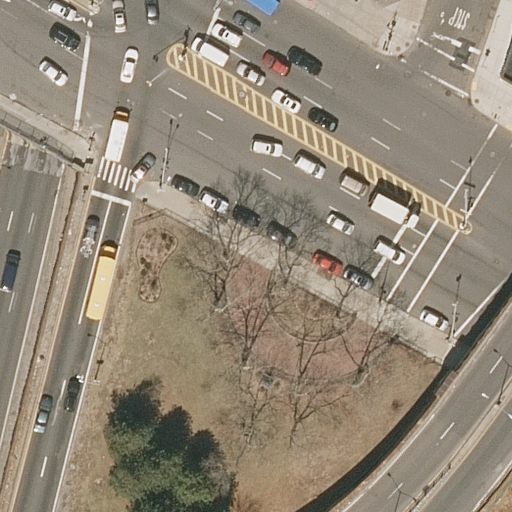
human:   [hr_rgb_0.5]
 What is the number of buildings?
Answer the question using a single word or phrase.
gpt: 1

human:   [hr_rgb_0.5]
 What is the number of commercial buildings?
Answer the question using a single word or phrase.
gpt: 0

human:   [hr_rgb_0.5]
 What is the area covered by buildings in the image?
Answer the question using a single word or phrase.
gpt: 198m2

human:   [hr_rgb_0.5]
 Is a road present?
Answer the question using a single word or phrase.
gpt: yes

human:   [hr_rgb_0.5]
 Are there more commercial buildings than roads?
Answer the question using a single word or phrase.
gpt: no

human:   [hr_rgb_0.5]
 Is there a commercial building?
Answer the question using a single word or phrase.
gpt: no

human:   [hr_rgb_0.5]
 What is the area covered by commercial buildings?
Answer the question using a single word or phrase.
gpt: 0m2

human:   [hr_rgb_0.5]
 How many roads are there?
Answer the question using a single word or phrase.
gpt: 18

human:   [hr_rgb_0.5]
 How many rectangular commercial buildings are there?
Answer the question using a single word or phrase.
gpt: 0

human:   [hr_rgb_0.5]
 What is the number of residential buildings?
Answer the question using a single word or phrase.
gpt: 1

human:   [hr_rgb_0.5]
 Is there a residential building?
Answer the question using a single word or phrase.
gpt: yes

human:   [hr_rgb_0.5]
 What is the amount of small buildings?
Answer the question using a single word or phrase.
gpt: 0

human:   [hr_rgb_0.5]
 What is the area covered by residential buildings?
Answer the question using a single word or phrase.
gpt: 198m2

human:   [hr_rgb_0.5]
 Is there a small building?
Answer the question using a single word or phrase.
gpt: no

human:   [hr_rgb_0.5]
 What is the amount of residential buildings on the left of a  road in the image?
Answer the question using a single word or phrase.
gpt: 0

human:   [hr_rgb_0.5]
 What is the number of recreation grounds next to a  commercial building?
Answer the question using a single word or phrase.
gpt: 0

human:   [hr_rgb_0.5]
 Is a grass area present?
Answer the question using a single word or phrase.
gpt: no

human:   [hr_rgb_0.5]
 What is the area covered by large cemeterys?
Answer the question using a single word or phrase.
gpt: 0m2

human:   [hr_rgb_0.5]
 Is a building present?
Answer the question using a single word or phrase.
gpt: yes

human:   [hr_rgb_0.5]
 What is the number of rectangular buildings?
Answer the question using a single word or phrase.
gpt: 1

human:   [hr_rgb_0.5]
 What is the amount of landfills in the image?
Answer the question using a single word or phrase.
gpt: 0

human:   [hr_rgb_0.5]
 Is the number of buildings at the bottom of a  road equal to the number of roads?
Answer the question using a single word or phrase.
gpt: no

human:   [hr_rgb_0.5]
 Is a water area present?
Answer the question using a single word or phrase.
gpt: no

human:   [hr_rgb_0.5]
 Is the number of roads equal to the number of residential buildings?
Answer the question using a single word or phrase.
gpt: no

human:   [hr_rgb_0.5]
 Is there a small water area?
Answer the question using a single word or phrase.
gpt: no

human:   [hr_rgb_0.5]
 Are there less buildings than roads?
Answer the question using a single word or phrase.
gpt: yes

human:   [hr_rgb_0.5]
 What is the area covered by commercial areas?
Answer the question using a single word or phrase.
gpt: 0m2

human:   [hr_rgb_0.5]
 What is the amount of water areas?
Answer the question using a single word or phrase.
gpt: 0

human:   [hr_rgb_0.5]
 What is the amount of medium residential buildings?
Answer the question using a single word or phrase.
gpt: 1

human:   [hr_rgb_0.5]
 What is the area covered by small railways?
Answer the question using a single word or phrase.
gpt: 0m2

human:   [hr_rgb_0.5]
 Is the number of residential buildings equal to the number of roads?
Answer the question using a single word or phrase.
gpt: no

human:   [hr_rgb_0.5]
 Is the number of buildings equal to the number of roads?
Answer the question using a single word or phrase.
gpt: no

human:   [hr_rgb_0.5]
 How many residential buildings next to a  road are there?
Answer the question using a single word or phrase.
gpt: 1

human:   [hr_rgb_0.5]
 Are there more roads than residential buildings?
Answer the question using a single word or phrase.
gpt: yes

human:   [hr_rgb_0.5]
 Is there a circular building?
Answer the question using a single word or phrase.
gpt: no

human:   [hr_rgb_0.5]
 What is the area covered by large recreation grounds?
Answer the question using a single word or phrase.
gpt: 0m2

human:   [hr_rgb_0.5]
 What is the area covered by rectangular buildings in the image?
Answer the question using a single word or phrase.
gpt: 198m2

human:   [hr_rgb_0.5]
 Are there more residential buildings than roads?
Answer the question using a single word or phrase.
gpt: no

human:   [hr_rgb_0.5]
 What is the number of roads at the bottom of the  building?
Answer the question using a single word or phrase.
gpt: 9

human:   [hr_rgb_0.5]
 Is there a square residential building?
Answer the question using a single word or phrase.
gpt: no

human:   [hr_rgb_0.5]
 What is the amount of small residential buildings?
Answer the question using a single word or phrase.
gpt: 0

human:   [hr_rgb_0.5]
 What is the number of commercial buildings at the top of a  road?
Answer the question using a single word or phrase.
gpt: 0

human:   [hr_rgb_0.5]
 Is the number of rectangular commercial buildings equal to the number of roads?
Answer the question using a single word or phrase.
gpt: no

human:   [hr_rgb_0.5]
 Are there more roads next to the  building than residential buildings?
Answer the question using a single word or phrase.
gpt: yes

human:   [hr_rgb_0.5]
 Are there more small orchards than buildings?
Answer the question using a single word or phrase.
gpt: no

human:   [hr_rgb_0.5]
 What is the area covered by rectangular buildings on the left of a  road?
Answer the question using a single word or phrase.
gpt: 0m2

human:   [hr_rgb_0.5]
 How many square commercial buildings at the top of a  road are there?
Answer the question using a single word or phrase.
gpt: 0

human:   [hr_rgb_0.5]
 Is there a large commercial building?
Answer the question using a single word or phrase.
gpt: no

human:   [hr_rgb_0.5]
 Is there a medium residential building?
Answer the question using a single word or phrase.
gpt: yes

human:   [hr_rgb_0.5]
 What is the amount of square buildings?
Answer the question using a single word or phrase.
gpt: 0

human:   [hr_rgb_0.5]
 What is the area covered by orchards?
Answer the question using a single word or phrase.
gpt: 0m2

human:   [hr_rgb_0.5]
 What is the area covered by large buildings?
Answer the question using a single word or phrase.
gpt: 0m2

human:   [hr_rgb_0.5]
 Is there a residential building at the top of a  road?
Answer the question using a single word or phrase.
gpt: yes

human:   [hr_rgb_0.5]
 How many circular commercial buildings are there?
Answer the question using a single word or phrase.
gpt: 0

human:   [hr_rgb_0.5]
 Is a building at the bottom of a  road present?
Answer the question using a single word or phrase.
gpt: no

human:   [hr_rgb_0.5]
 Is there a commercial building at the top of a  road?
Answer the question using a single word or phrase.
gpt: no

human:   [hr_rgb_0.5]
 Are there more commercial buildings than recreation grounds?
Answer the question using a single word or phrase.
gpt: no

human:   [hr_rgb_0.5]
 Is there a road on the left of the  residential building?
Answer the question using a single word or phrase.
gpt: yes

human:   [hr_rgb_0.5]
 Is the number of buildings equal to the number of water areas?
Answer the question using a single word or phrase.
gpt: no

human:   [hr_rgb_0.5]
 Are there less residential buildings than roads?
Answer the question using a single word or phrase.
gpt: yes

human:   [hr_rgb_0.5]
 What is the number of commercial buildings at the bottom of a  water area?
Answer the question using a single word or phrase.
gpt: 0

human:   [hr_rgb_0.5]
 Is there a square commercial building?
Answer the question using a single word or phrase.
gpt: no

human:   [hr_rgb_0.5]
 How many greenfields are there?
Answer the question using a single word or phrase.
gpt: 0

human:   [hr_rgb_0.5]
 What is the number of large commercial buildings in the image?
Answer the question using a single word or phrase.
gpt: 0